Field crop: maize
Growth stage: 1
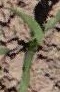
Species: maize